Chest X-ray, PA view. Patient: 50 years old, sex F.
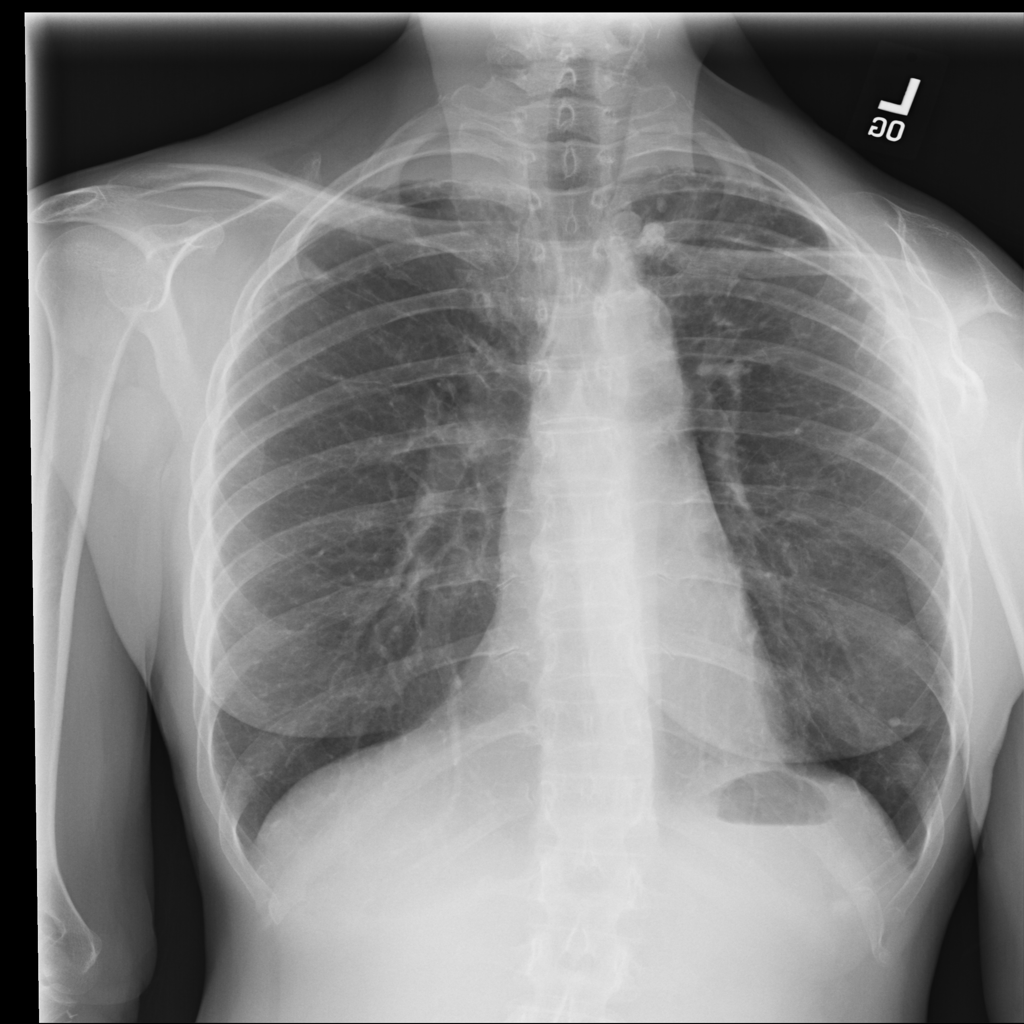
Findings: Pleural_Thickening